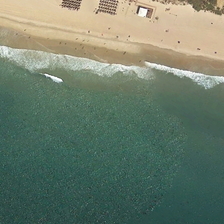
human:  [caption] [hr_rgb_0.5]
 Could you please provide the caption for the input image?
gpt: a piece of yellow beach is near a piece of green ocean .

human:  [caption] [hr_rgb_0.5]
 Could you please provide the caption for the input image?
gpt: a piece of yellow beach is near a piece of green ocean .

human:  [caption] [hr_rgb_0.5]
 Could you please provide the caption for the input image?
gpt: a piece of yellow beach is near a piece of green ocean .

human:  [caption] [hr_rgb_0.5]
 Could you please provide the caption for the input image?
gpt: a piece of yellow beach is near a piece of green ocean .

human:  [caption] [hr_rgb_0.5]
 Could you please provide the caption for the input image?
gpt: a piece of yellow beach is near a piece of green ocean .